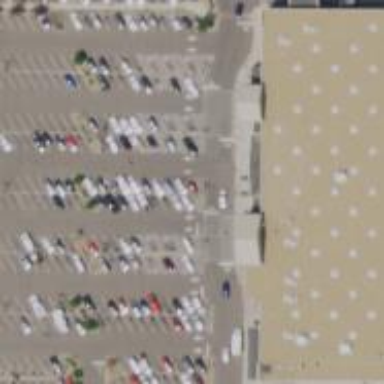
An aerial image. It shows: Parking area designated for customers.